Field crop: maize
Growth stage: 2
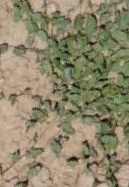
Species: convolvulus